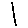
Label: line